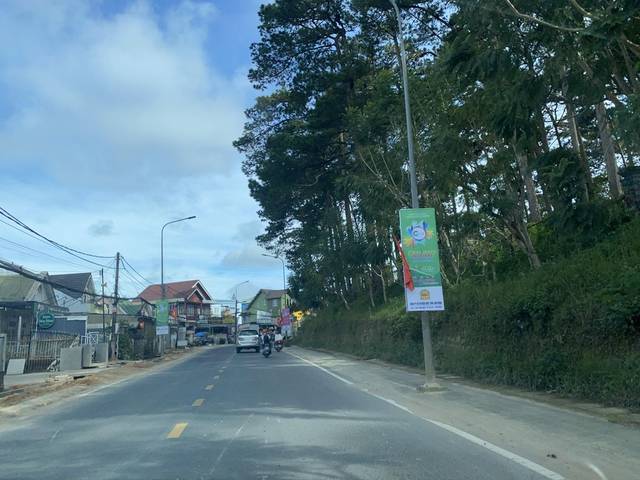
Region: Vietnam
Coordinates: 11.941, 108.424